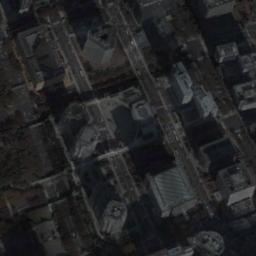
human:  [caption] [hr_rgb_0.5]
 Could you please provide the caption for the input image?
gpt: The commercial area is next to many roads .

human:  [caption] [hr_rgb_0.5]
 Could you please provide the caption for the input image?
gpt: A commercial area has some buildings and some roads go through the commercial area .

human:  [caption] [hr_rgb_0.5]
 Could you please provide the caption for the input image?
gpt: In a business district there are several tall buildings of different shapes and several roads with many cars and many trees .

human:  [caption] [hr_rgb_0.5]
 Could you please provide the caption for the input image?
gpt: There are several white buildings .

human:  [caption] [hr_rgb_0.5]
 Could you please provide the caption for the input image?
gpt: There are many buildings on a commercial area .